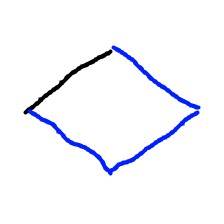
Shape: rhombus